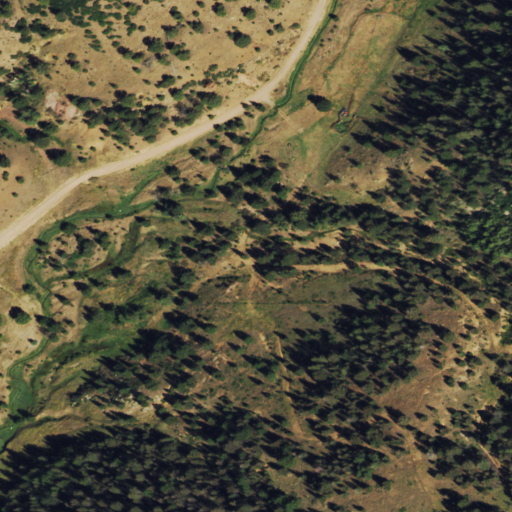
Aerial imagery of valley in Colorado named Aregua Gulch containing shrub, evergreen forest, open development, low intensity development, and woody wetlands